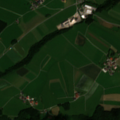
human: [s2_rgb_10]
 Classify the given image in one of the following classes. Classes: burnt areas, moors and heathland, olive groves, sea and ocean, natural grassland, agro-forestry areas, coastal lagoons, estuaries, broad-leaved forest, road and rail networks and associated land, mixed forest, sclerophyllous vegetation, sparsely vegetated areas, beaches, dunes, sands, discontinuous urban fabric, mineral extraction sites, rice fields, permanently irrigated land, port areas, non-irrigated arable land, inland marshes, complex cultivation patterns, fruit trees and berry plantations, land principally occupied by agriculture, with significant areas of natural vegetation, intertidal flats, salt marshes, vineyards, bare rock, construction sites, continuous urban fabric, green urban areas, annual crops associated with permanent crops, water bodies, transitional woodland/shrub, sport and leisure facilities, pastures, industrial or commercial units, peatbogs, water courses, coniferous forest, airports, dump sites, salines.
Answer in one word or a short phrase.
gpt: pastures, land principally occupied by agriculture, with significant areas of natural vegetation, coniferous forest, mixed forest